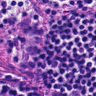
Metastatic tissue present: yes